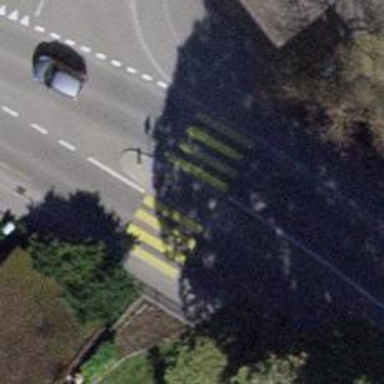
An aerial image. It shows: Uncontrolled zebra crossing with island and markings on the road.